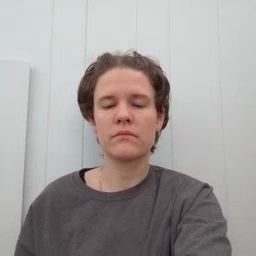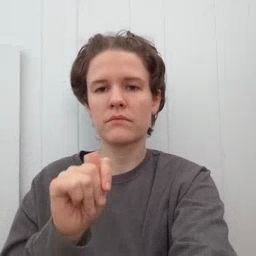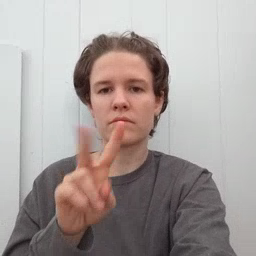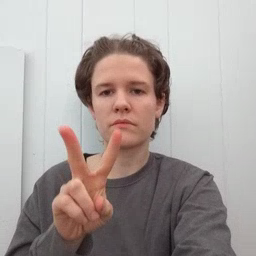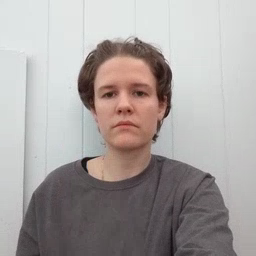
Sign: TV